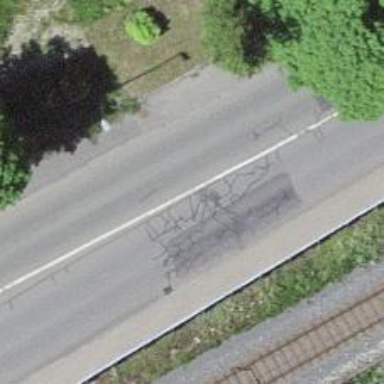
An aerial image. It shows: Primary road with asphalt surface.